Question: I have tried to remove specific items from a listview using the 'RemoveAt()' method. But When I remove it the first time some items will stay.
For example: see the image below

'''
private void button1_Click(object sender, EventArgs e)
{
for (int i = 0; i < listView1.Items.Count; i++)
{
if (listView1.Items[i].SubItems[0].Text == "A1")
{
listView1.Items.RemoveAt(i);
}
}
}
private void Form1_Load(object sender, EventArgs e)
{
for(int i = 0; i<3; i++)
{
ListViewItem lvi = new ListViewItem("A1");
lvi.SubItems.AddRange(new string[] {"desc" + i.ToString(), i.ToString()});
listView1.Items.Add(lvi);
}
for (int i = 0; i < 2; i++)
{
ListViewItem lvi = new ListViewItem("A2");
lvi.SubItems.AddRange(new string[] { "desc" + i.ToString(), i.ToString() });
listView1.Items.Add(lvi);
}
}
'''
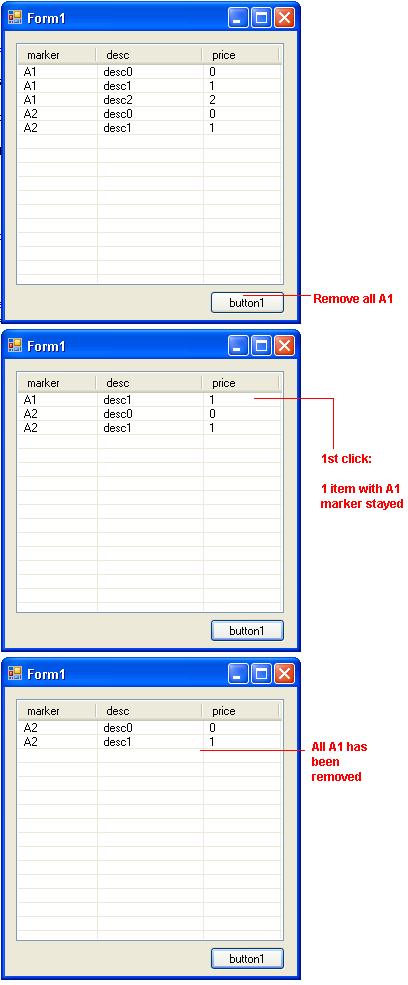
Answer: See <URL> in the section.
> When you remove an item from the
collection, the indexes change for
subsequent items in the collection.
All information about the removed item
is deleted. You can use this method to
remove a specific item from the
collection by specifying the index of
the item to remove from the
collection. To specify the item to
remove instead of the index to the
item, use the Remove method. To remove
all items from the collection, use the
Clear method.
See Moot's answer. Link / reference above applies to his/her answer as well.
Just back the counter up one if you find a match.
'''
for (int i = 0; i < listView1.Items.Count; i++)
{
if (listView1.Items[i].SubItems[0].Text == "A1")
{
listView1.Items.RemoveAt(i);
i--; // Back counter up one
}
}
'''